Question: Basically (excuse the really bad pun) i want to bring forward a menu bar (not docked) so it is on top of a picutebox (docked on top of form) however i cant seem to achieve this.e.g.
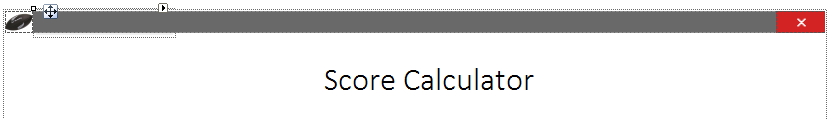
Answer: In code you can use the '.BringToFront' method to change the Z order of controls. In the designer you can use the 'Format' menu. Select the control and use 'Format->Order' (rough translation from german) to change the Z-order.
There should also be icons in your toolbar: